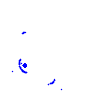
Particle: pion